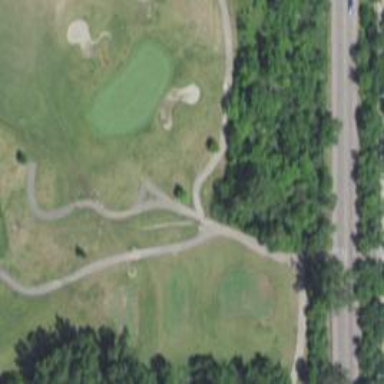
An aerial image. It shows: Path designated for golf carts.